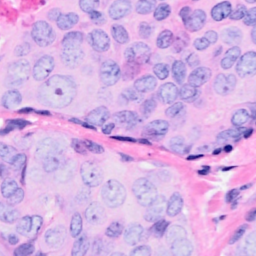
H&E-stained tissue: Breast